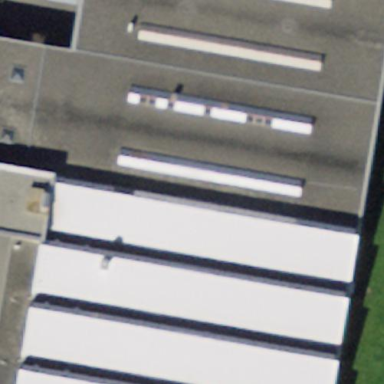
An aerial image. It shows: Industrial building.